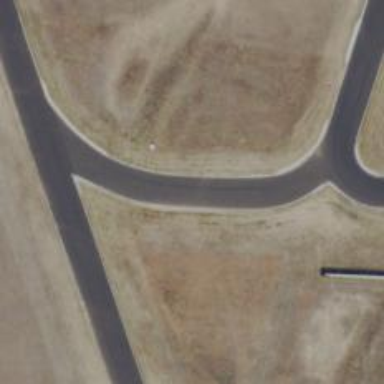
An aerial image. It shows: Raceway for motor sports.